Question: I've got a responsive table, which has different content in each row and a concertina mechanism on each row.
The concertina essentially adds another table row beneath that current row, which has a td with a colspan for the amount of cells in the table.
Inside this concertina I have another table which I need the table cells to line up with the parent table. I appreciate this probably isn't possible with HTML/CSS alone and probably needs to be done with JS?
Or is there another way?
I can't post all my code here but here is a screenshot of what I mean

'''
<table class="parent-table">
<tr>
<td>Cell 1</td>
<td>Cell 2</td>
<td>Cell 3</td>
<td>Cell 4</td>
<td>Cell 5</td>
<td>Cell 6</td>
</tr>
<tr>
<td colspan="6" class="concertina">
<div>
<table>
<tr>
<td>Other 1</td>
<td>Other 2</td>
<td>Other 3</td>
<td>Other 4</td>
<td>Other 5</td>
<td>Other 6</td>
</tr>
</table>
</div>
</td>
</tr>
'''
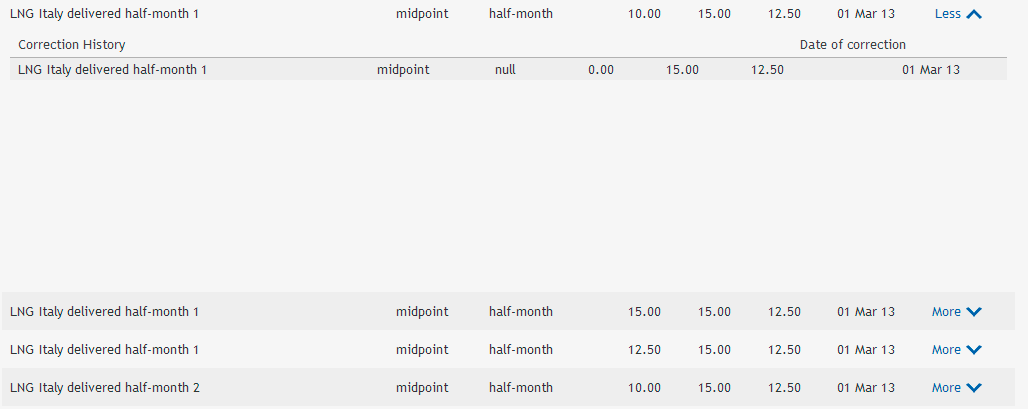
Answer: Short answer would be 'No', not possible just with HTML/CSS. I myself am working on a fixed-header, scrollable table with resizable columns, plus double-click column header border to autofit. It's far from complete, and I can tell you if that is roughly the direction you might be heading, you might want to take a deep breath.
Judging from the screenshot, have you considered revising the HTML structure?
From the markup below, you have multiple '<tbody>' sections, each with a first '<tr>' that contains '<th>' elements. The rest would be showing details data, rows of '<tr>' that contains typical '<td>' elements.
In jQuery, you can use '$('tr:has(th)')' to select the header row, and '$('tr:has(td)')' to select the data rows.
The last '<th>' in the header would house your "More/Less" control, which simply shows/hides the subsequent data rows.
Would this work for you instead?
'''
<table class="master-table">
<tbody class="concertina">
<tr>
<th>Header 1</th>
<th>Header 2</th>
<th>Header 3</th>
<th>Header 4</th>
<th>Header 5</th>
<th>Header 6</th>
<th>More</th>
</tr>
<tr>
<td>Cell 1</td>
<td>Cell 2</td>
<td>Cell 3</td>
<td>Cell 4</td>
<td>Cell 5</td>
<td colspan="2">Cell 6</td>
</tr>
</tbody>
<tbody class="concertina">
<tr>
<th>Header 1</th>
<th>Header 2</th>
<th>Header 3</th>
<th>Header 4</th>
<th>Header 5</th>
<th>Header 6</th>
<th>More</th>
</tr>
<tr>
<td>Cell 1</td>
<td>Cell 2</td>
<td>Cell 3</td>
<td>Cell 4</td>
<td>Cell 5</td>
<td colspan="2">Cell 6</td>
</tr>
</tbody>
</table>
'''